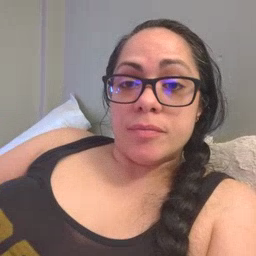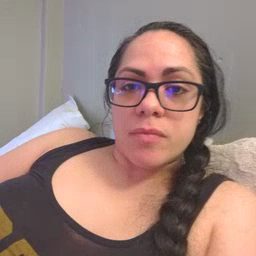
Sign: story